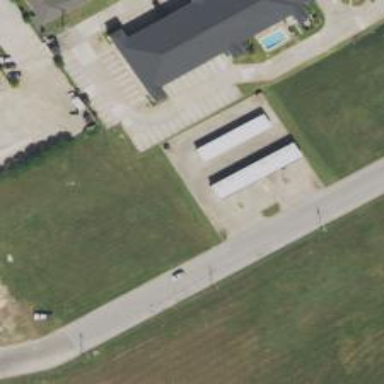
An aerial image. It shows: Car wash facility.